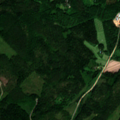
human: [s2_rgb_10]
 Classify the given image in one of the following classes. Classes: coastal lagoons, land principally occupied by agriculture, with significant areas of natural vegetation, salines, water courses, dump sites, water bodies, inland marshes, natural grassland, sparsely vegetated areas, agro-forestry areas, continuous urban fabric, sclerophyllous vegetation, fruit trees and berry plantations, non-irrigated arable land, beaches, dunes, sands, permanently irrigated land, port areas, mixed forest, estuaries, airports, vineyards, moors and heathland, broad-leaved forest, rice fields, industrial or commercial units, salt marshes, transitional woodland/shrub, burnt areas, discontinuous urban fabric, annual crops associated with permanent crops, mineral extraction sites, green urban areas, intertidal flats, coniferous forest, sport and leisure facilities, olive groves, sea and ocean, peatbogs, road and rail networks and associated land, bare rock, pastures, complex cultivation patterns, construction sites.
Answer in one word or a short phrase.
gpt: coniferous forest, mixed forest, transitional woodland/shrub